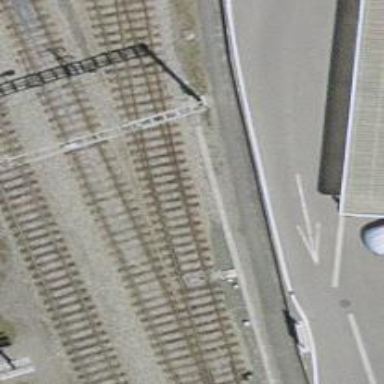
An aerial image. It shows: Railway switch.